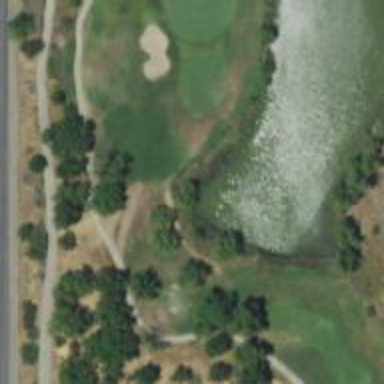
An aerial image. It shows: Golf hole.